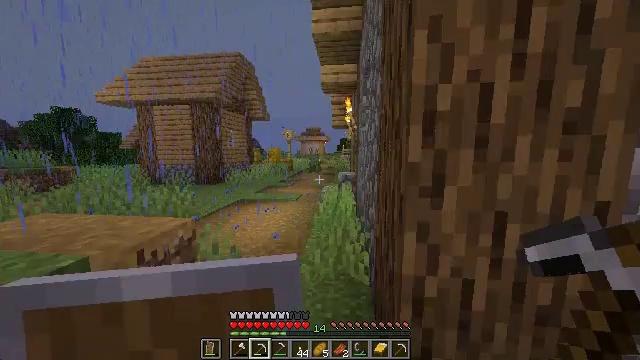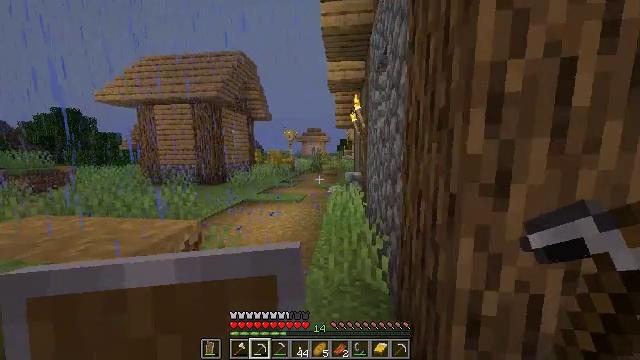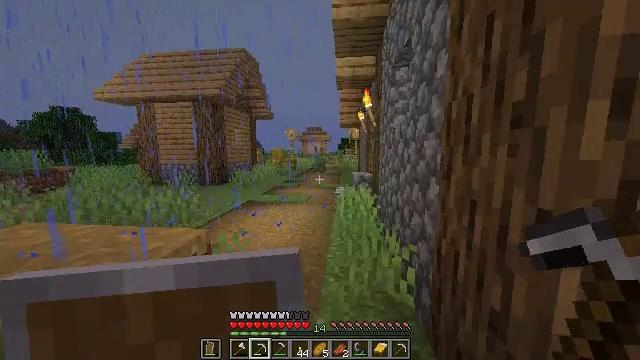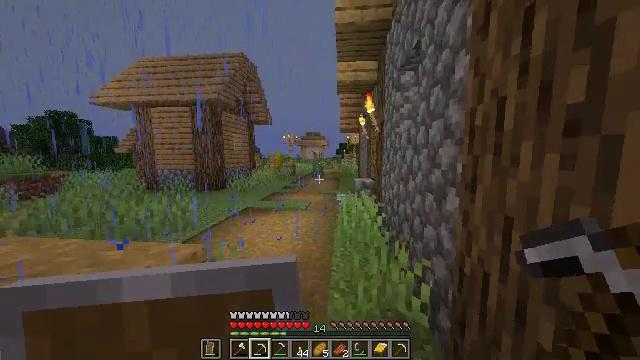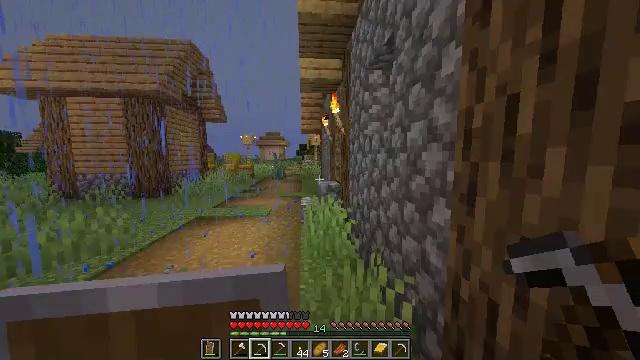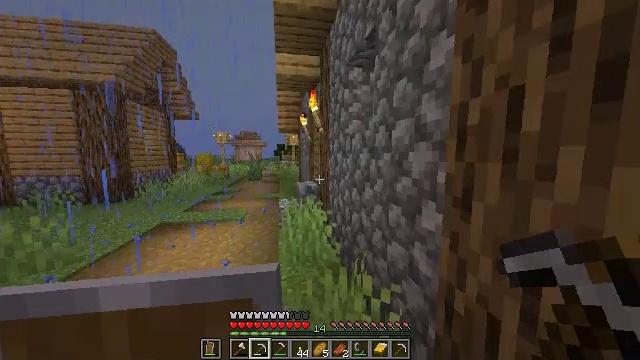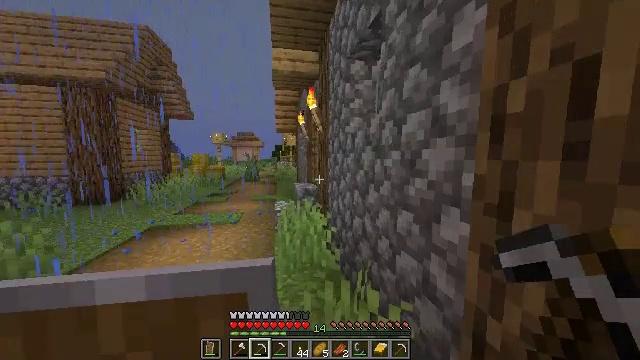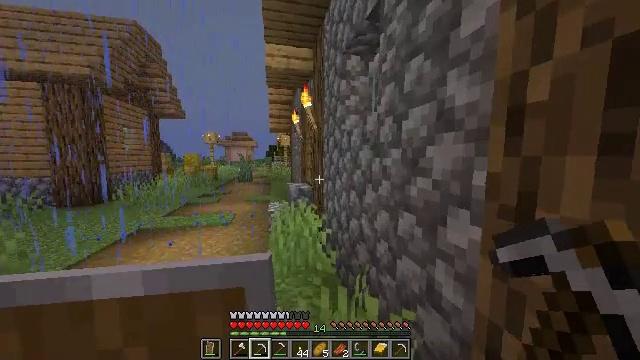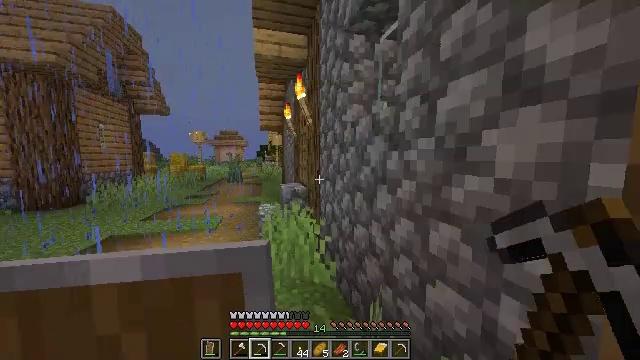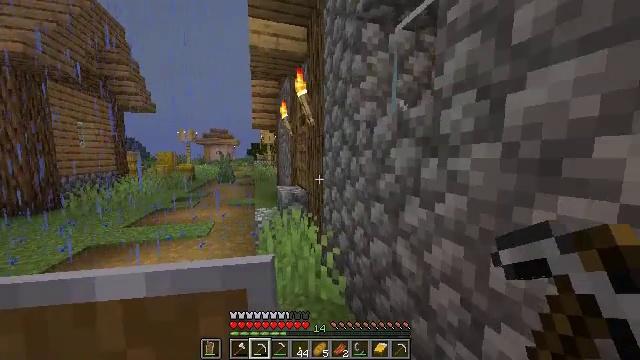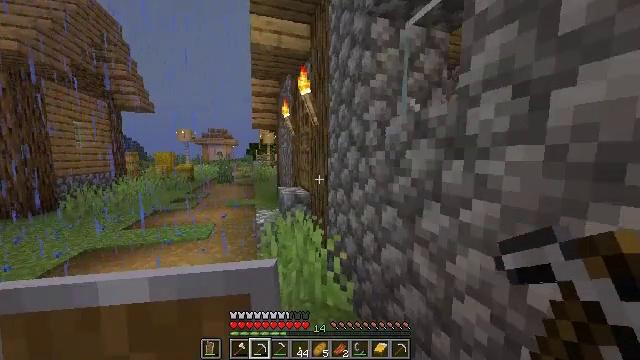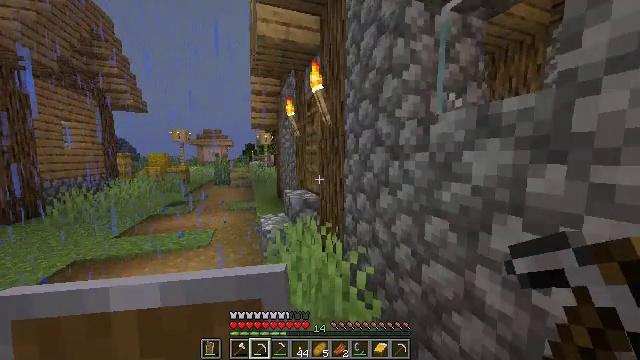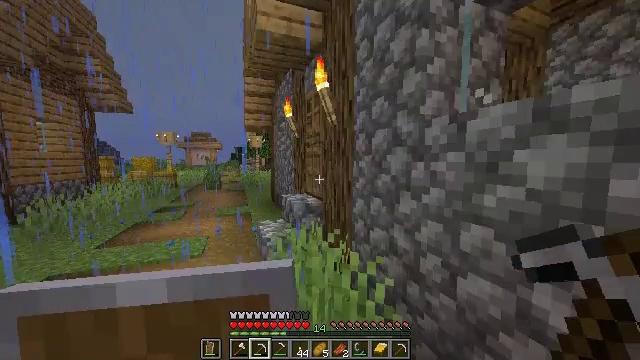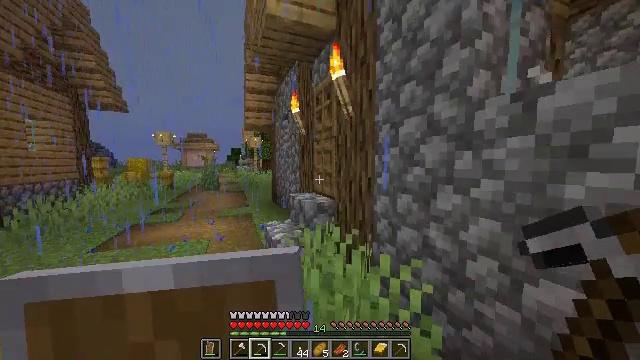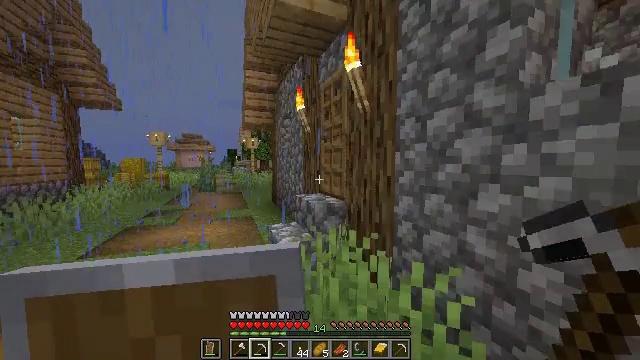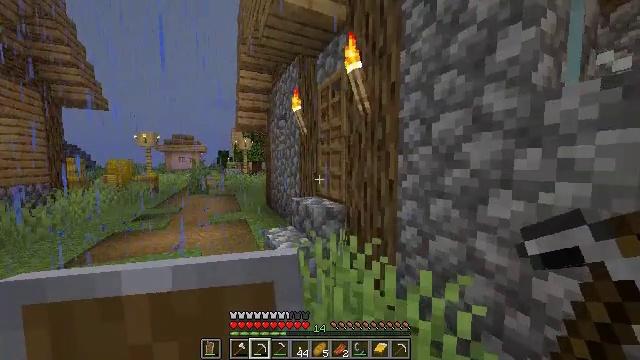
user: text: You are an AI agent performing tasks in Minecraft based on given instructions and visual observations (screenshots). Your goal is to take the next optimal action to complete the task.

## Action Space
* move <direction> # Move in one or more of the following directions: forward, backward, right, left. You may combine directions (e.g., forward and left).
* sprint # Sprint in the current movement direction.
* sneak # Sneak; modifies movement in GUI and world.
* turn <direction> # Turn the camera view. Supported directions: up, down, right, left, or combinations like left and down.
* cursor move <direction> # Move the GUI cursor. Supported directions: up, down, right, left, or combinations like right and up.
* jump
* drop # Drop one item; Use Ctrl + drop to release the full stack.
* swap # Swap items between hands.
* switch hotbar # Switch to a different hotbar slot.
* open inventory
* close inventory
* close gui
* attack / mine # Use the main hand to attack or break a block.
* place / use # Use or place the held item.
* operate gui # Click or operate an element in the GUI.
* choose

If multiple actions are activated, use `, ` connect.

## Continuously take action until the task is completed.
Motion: motion action
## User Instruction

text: Collect the yellow bed from its place.
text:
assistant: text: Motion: move forward and move left, sprint
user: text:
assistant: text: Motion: move forward and move left, sprint
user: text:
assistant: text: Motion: move forward, sprint, turn up
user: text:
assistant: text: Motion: move forward, sprint, turn right
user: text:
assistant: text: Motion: move forward, sprint, turn right
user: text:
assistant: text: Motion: move forward, sprint
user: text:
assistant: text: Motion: move forward, sprint, turn right
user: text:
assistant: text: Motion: move forward and move left, sprint, turn right
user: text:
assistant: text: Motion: move forward and move left, sprint, turn right
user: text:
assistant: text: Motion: move forward and move left, sprint
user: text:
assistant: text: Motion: move forward and move left, sprint, turn right
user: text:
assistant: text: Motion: move forward and move left, sprint, turn right
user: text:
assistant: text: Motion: move forward and move left, sprint
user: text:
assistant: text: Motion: move forward and move left, sprint, turn right
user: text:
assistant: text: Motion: move forward and move left, sprint, turn right
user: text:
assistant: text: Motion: move forward and move left, sprint, turn right
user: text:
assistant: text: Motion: move forward and move left, sprint, turn right
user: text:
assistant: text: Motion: move forward and move left, sprint, turn right
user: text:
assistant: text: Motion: move forward and move left, sprint, turn right, use / place
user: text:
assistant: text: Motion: move forward and move left, sprint, turn right, use / place
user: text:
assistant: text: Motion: move forward and move left, sprint, turn right
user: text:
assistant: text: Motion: move forward and move left, sprint, turn right
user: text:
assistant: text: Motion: move forward, sprint, turn right
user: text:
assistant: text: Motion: move forward, sprint, turn right
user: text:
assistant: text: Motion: move forward, sprint, turn right
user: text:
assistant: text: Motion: move forward, sprint, turn right and down
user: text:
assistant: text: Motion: move forward, sprint, turn right and down
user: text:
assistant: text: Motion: move forward, sprint, turn right and down
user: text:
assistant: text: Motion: move forward, sprint, turn right
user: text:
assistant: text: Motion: move forward, sprint